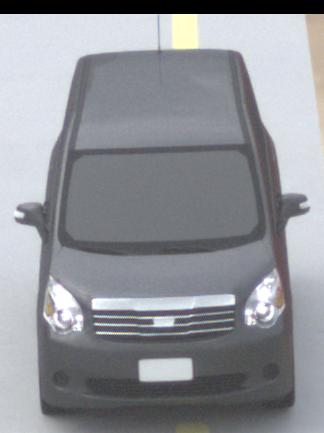
Make: Toyota
Model: Noah
Detailed model: Voxy R70G
Model produced from: 2007
Model produced until: 2013
Doors: 5
Color: gray
Road condition: dry road
Daytime: morning or afternoon
Contrast: low contrast